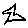
Label: star